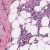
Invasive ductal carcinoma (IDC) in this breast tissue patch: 1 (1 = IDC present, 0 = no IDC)